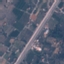
Land use / land cover class: Highway